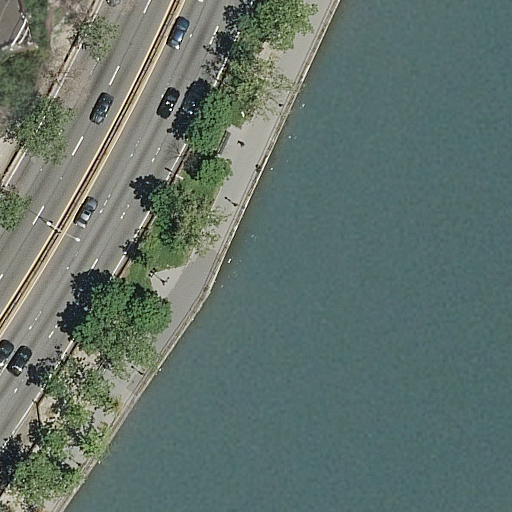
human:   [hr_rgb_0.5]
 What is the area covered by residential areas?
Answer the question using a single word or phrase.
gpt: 8560m2

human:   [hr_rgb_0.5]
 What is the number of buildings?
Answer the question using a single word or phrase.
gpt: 1

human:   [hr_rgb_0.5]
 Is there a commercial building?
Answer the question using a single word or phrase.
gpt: no

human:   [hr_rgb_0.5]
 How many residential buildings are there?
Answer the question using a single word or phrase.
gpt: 1

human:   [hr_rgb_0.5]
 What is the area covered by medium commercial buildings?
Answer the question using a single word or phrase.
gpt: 0m2

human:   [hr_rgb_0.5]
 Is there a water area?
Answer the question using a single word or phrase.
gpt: yes

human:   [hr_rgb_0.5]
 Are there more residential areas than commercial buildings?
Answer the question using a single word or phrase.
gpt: yes

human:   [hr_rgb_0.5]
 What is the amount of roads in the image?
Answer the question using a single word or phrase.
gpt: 4

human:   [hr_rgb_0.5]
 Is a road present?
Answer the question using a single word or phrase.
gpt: yes

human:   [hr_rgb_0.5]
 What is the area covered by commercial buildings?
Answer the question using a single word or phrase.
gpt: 0m2

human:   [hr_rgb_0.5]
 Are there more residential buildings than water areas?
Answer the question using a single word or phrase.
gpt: no

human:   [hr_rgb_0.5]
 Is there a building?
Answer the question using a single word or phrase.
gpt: yes

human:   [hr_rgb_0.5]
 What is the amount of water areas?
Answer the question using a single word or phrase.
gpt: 1

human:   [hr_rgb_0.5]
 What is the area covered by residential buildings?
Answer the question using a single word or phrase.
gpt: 558m2

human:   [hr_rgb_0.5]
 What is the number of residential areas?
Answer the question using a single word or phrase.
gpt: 1

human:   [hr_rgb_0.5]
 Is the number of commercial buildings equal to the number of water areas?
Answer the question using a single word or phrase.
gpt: no

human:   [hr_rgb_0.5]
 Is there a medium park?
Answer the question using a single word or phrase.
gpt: no

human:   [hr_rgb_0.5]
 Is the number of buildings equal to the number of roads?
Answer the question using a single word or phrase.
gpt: no

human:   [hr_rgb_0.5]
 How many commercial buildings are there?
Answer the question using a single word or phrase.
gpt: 0

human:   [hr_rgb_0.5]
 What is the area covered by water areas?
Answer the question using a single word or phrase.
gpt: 6200m2

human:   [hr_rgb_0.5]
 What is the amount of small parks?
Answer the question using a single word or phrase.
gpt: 0

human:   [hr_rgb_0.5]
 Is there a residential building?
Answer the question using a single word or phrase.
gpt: yes

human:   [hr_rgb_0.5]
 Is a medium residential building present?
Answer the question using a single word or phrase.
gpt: no

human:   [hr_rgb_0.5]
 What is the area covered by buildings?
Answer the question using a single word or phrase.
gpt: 558m2

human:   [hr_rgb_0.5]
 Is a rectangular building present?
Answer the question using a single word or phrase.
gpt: no

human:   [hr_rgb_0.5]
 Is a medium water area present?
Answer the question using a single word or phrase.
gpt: no

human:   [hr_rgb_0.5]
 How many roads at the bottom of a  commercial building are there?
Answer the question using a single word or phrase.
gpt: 0

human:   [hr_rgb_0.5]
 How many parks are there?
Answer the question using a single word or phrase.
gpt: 1

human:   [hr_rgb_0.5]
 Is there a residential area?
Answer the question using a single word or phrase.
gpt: yes

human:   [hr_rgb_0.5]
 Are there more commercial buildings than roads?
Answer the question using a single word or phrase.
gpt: no

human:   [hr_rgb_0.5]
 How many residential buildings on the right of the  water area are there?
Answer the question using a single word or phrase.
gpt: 0

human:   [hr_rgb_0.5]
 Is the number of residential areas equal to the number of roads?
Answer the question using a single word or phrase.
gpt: no

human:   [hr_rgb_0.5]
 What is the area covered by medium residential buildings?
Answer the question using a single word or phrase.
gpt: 0m2

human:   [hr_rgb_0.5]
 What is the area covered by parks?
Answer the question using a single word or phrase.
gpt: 4689m2

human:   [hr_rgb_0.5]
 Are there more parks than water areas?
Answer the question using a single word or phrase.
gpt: no

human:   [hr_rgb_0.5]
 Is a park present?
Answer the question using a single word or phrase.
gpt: yes

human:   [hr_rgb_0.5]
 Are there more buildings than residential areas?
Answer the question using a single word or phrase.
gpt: no

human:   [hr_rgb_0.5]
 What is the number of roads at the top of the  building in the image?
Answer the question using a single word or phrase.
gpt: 0

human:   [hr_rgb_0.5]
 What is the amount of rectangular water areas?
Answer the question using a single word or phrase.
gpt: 1

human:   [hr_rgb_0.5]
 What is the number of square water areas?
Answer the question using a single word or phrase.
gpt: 0

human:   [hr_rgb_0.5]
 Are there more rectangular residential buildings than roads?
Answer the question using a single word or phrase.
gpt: no

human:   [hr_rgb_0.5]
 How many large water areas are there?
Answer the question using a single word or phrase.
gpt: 1

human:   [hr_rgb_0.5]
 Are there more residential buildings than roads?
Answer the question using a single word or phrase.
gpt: no

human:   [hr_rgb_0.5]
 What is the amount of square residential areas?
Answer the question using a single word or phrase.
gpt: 0

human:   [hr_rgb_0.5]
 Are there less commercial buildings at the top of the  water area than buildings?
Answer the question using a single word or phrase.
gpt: yes

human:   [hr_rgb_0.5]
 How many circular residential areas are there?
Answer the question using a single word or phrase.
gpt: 0

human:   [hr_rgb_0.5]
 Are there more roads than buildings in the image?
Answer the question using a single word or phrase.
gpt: yes

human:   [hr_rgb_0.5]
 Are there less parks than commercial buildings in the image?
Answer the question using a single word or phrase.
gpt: no

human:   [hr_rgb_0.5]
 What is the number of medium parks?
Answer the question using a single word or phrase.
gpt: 0

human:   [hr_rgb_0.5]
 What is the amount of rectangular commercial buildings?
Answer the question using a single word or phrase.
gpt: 0

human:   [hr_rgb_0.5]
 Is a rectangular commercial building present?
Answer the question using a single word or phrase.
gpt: no

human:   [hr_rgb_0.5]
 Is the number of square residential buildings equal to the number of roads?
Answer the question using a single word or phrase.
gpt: no

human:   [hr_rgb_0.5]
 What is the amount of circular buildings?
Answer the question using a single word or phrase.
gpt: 0

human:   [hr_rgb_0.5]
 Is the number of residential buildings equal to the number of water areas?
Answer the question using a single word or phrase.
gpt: yes

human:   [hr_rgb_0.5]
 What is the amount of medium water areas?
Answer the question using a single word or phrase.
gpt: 0

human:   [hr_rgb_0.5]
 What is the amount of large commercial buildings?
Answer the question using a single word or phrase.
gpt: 0

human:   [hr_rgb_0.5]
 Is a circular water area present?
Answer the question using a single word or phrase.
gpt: no

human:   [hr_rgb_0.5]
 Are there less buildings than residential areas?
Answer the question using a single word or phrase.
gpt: no

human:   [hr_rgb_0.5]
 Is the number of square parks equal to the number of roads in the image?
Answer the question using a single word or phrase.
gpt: no

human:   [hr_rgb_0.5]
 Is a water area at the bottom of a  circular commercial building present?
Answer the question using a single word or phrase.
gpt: no

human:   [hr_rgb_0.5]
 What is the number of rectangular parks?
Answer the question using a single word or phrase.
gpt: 0

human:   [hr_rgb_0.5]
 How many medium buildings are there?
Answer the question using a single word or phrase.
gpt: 0

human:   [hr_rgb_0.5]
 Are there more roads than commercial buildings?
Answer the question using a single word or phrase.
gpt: yes

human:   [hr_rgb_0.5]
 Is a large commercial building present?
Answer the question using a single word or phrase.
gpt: no